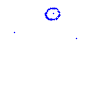
Particle: proton